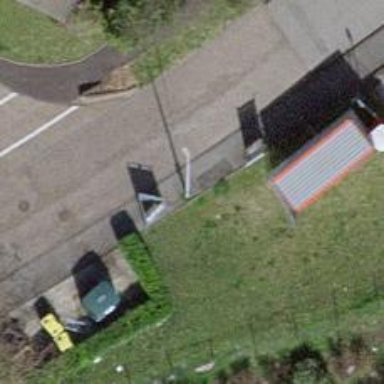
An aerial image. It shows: Street lamp support.